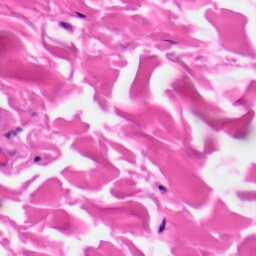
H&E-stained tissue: Skin